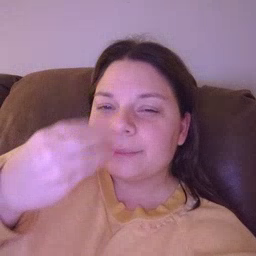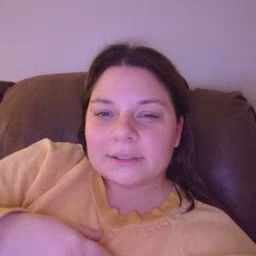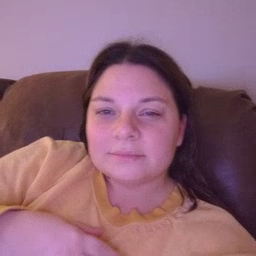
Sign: sleepy